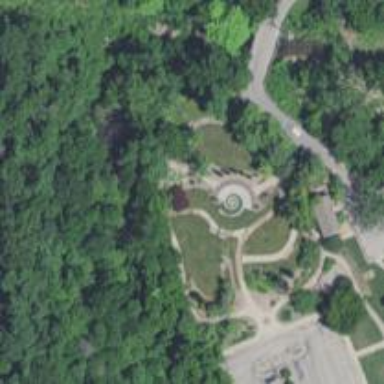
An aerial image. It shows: Memorial site with historic significance.